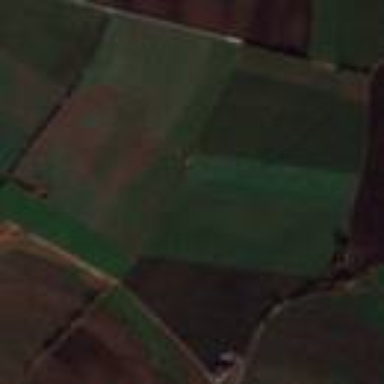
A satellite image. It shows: Picturesque farmland scene.